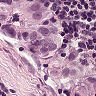
Metastatic tissue present: yes